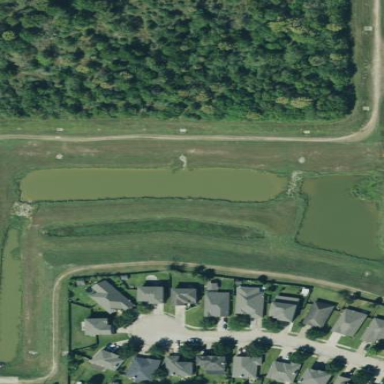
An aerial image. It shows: Detention basin with water.